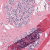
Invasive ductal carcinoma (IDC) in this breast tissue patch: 0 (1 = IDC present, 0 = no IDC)